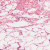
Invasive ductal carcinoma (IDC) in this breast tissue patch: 0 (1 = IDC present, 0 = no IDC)